Question: What is the reading of the measurement in the image?
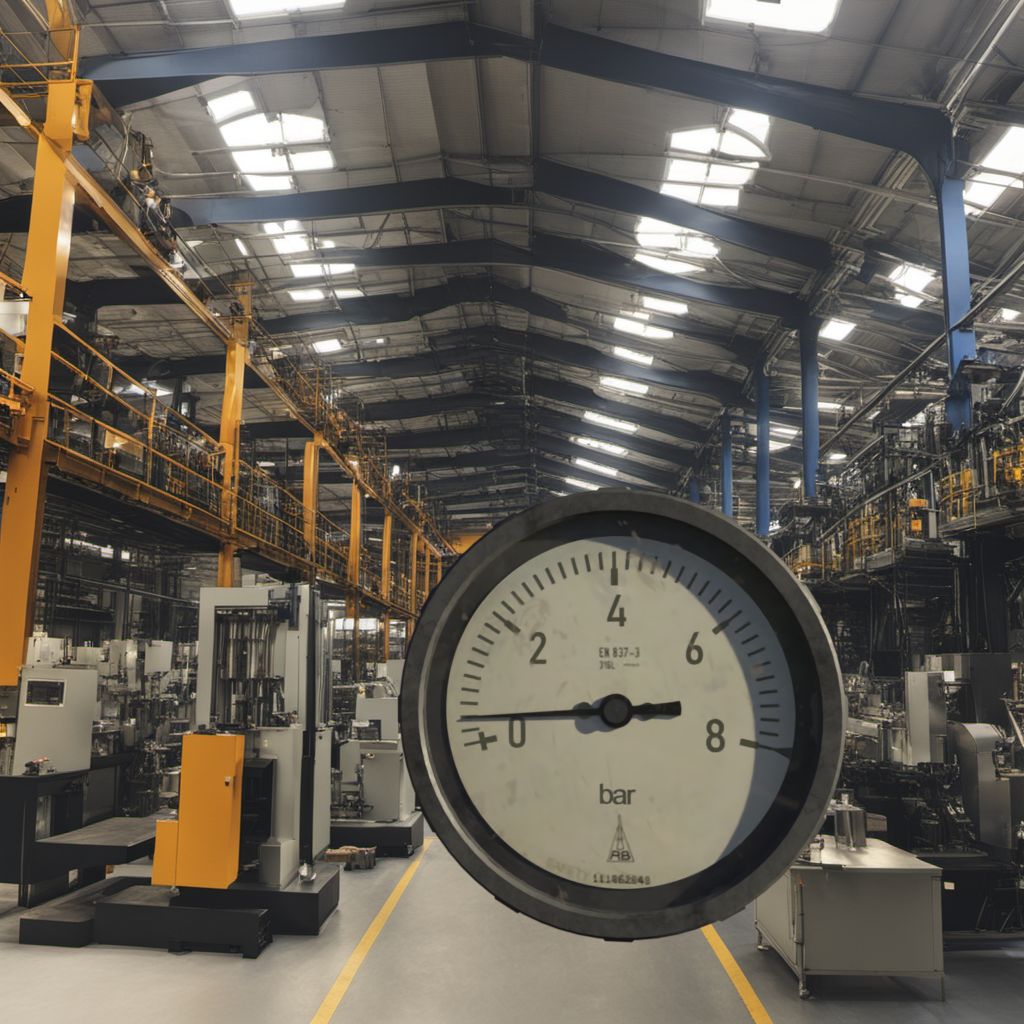
Answer: The result is 0.46
Question: What is the reading range of the measurement in the image?
Answer: The range is from 0 to 8
Question: What is the minimum and maximum value range of this measurement?
Answer: The minimum value is 0 and the maximum value is 8